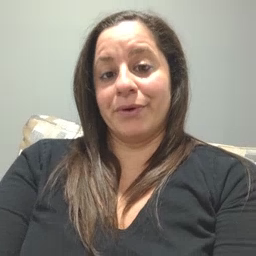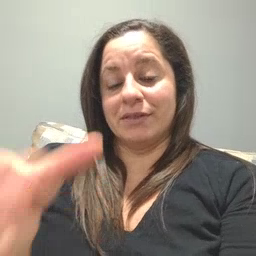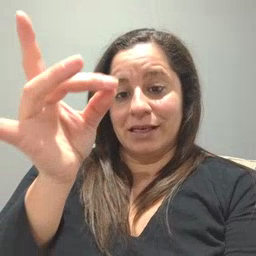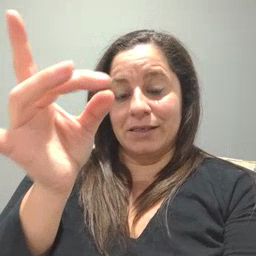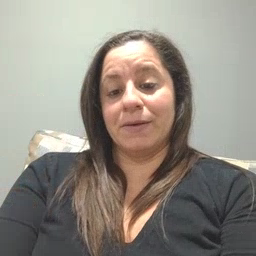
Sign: sticky